Field crop: maize
Growth stage: 2
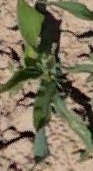
Species: maize